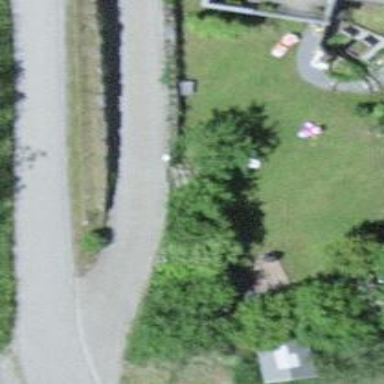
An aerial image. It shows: Driveway with paved surface.